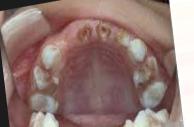
Condition: Caries